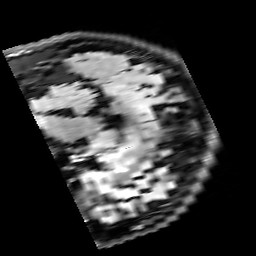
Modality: FLAIR
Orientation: sagittal
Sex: male
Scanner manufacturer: siemens
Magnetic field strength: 3 T
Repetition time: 10 s
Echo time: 0.09 s